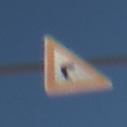
Verkehrszeichen: KurveRechts
Umgebung: Outdoor, Nature
Tageszeit: MorningAfternoon
Wetter: Clear
Licht: Natural
Jahreszeit: Summer
Kontrast: HighContrast